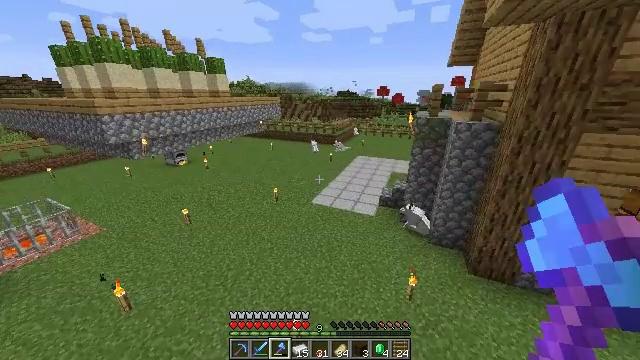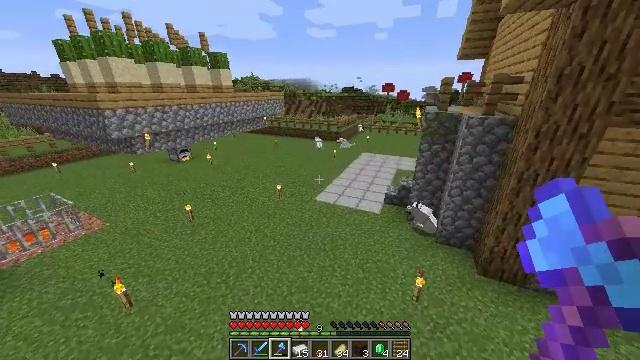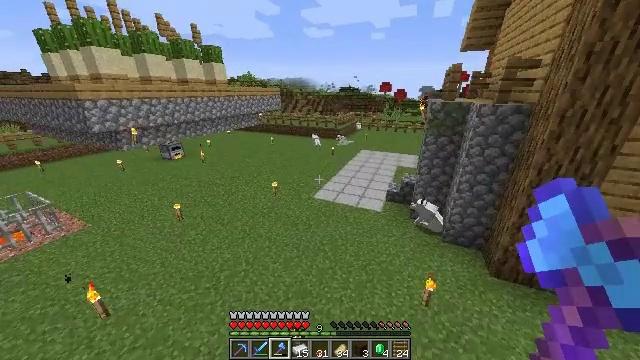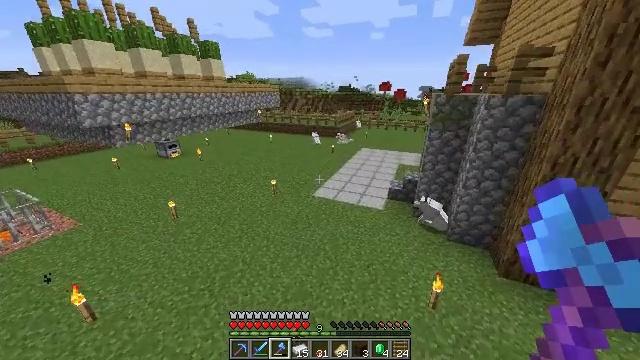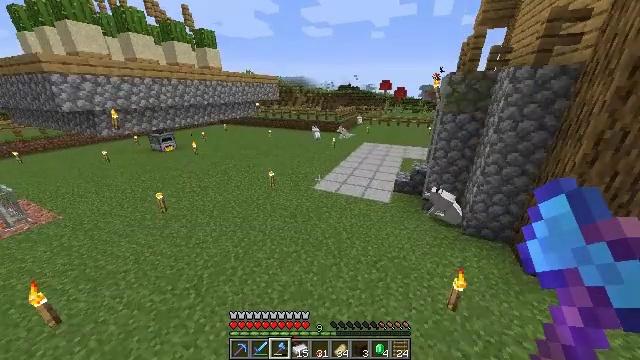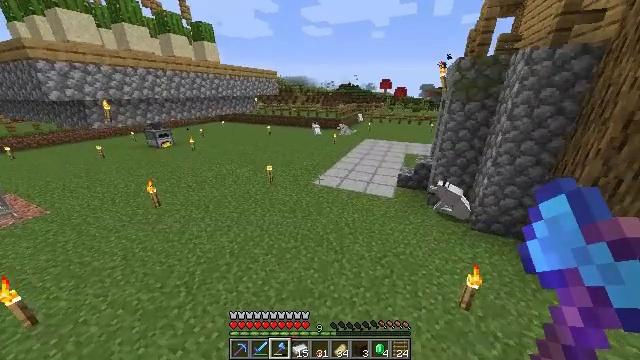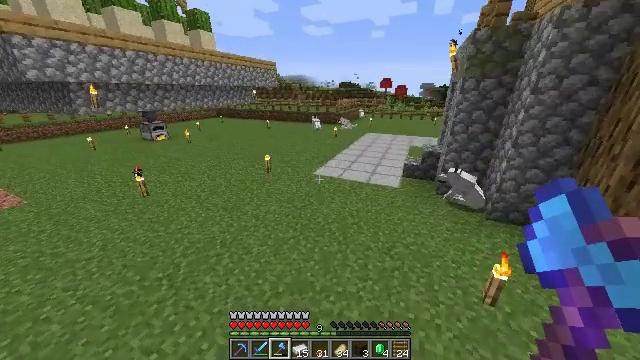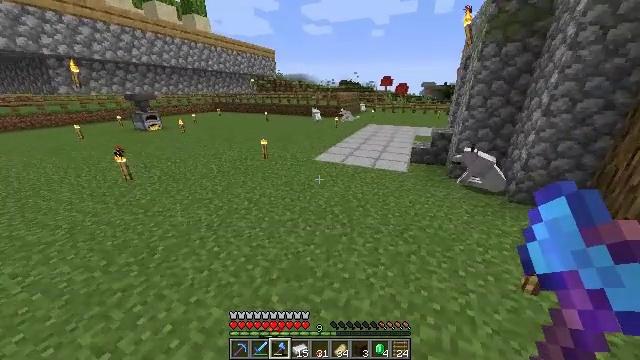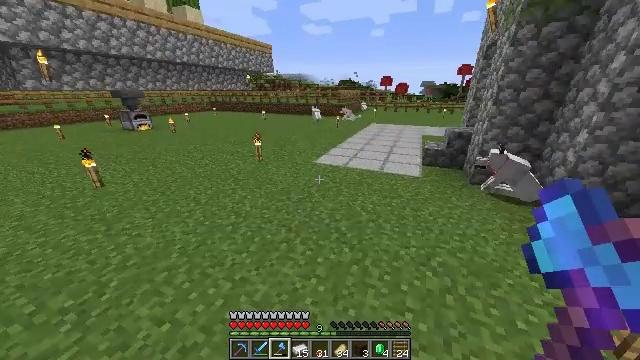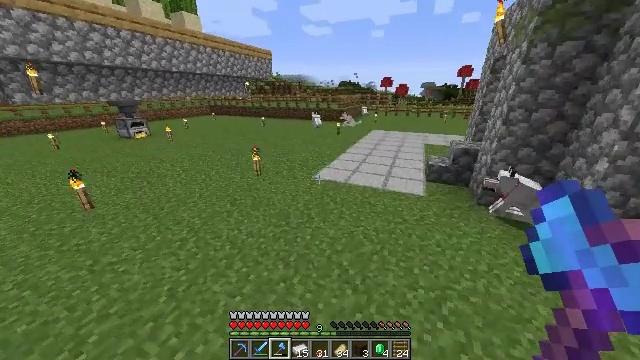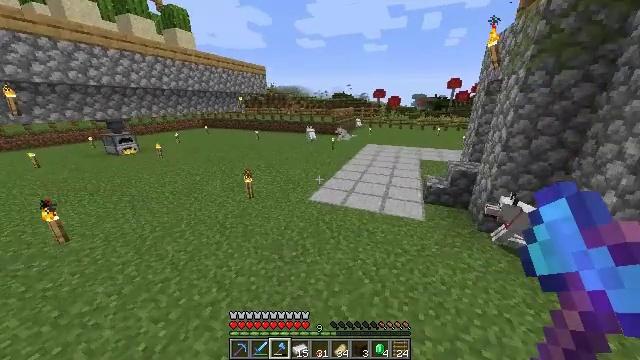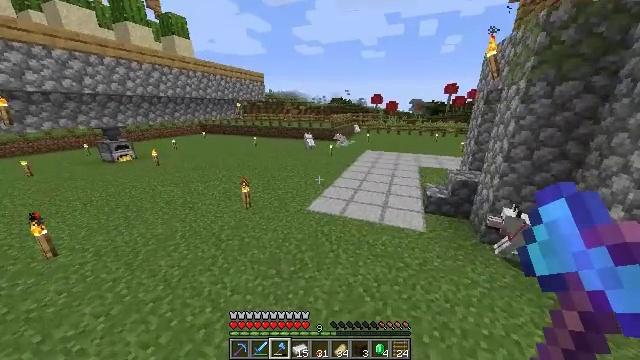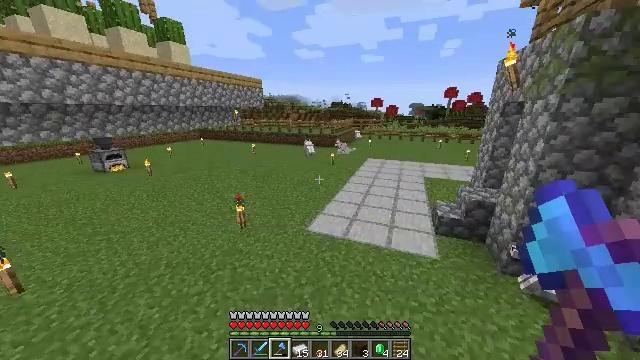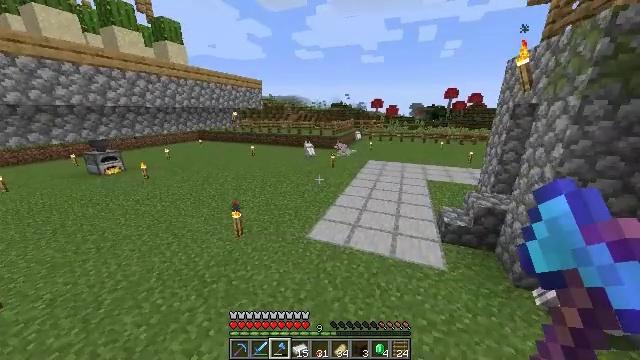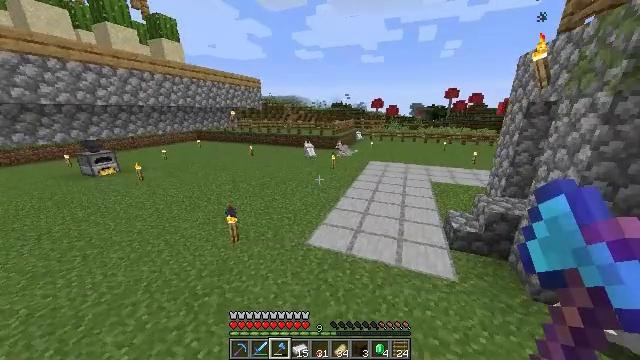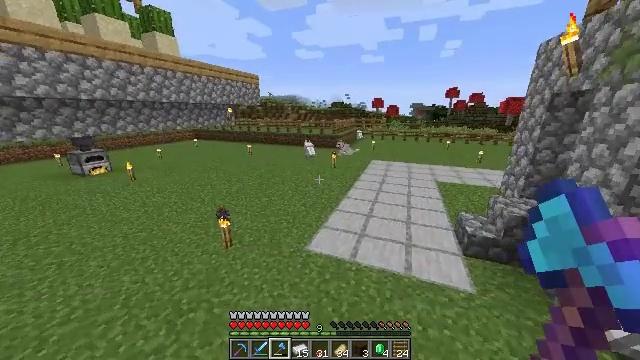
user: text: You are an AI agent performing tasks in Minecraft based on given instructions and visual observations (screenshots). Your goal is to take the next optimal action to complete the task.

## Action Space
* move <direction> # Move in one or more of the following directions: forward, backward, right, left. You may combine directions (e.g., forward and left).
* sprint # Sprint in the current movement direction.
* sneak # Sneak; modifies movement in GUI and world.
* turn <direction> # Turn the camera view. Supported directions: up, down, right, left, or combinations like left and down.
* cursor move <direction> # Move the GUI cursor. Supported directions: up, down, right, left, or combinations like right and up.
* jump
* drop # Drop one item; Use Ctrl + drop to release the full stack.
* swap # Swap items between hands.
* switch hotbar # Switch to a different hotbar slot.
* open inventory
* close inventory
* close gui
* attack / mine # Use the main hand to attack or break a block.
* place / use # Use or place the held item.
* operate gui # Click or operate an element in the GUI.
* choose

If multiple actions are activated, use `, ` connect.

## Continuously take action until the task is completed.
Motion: motion action
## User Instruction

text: Smelt a cactus to craft green dye.
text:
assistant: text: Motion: move forward, turn left, jump
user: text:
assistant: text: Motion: move forward, jump
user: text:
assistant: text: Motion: move forward, jump
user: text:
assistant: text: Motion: move forward, sprint, jump
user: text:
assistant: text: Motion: move forward, sprint, jump
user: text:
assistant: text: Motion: move forward, sprint, jump
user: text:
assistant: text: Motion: move forward, sprint, jump
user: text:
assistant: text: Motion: move forward, jump
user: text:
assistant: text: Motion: move forward, jump
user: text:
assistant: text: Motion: move forward, turn right and up, jump
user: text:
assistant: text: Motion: move forward, turn up, jump
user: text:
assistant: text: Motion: move forward, jump
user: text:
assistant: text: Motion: move forward, jump
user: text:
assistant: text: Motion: move forward, jump
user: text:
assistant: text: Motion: move forward, jump
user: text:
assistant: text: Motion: move forward, jump
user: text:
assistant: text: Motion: move forward, jump
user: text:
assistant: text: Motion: move forward, jump
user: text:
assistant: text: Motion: move forward, sprint, jump
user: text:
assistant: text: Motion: move forward, sprint, jump
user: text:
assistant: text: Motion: move forward, sprint, jump
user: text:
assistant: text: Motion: move forward, sprint, jump
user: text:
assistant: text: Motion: move forward, jump
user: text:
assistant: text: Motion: move forward, turn left, jump
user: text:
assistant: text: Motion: move forward, turn left, jump
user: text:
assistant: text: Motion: move forward, turn left
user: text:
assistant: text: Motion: move forward, turn left
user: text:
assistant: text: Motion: move forward
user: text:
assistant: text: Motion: move forward, sprint
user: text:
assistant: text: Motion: move forward, sprint, turn up